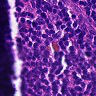
Metastatic tissue present: no